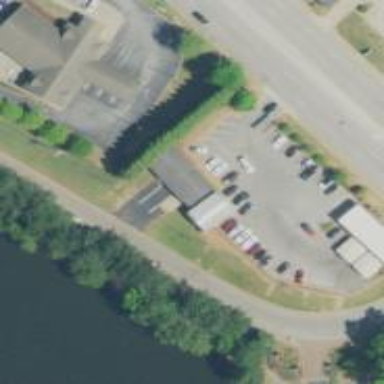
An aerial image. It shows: Car rental service.